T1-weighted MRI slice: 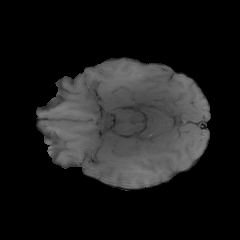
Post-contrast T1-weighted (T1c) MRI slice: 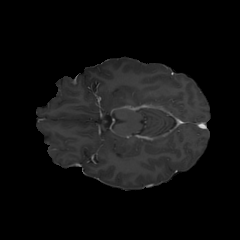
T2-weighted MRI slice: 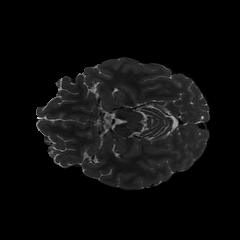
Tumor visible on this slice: no